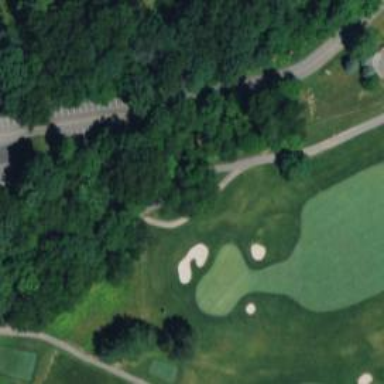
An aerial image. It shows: Path used for both walking and golf.